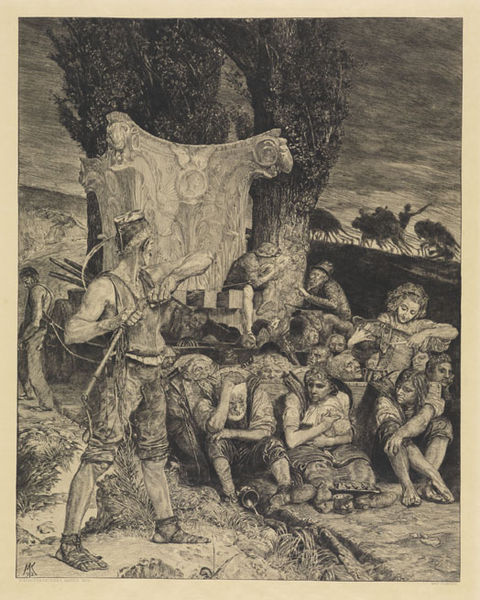
Titel: Elend (Vom Tode, Zweiter Theil, Opus XIII, Blatt 7)
Künstler: Max Klinger
Standort: Karlsruhe
Institution: Staatliche Kunsthalle Karlsruhe
Schlagwörter: baum, berg, dunkel, felsen, gemälde, himmel, kampf, mann, wasser, weiß, wolken, bäume, frauen, gelb, landschaft, menschen, mädchen, sitzen, abend, frau, grau, hintergrund, hut, köpfe, männer, nacht, schwarz, säule, zeichnung, gras, hund, schnee, tiere, weg, beige, gespräch, alt, hose, jung, kappe, architektur, arm, arme, stehen, stein, steine, signatur, bach, feld, gräser, hügel, pappel, weide, wind, boden, kind, renaissance, tal, wasserfall, bauern, kinder, pferde, krug, beine, füße, ruhe, düster, bogen, rede, ernte, heu, mittag, gebirge, hang, grafik, graphik, herde, schlucht, baby, pause, rast, arbeiter, wagen, angst, gewalt, krieg, schlacht, sturm, stämme, soldaten, langeweile, löffel, woken, sandalen, flucht, becher, komposit, ruine, antike, kohle, kälte, feldarbeiter, barfuß, druck, schwarz-weiß, radierung, stich, seite, gefangen, waffen, soldat, waffe, peitsche, bleistift, anführer, jagd, treiber, kapitell, handwerker, jäger, lanschaft, gefangene, karg, hunger, krieger, müde, feldherr, korinth, tempel, laute, kreig, rucksack, lyra, schütze, erschöpft, armut, drama, pfeil, familien, sklaven, pfeile, schutz, heuwagen, kapitel, sorge, shirt, pfalnzen, wärter, widder, metapher, erschöpfung, hirt, kurze hose, aufseher, kompositkapitell, korrinthisch, paus, schutzlos, sithen, baum#, korintisches, papper